Question: I only have a date string, and I want to see the time in other TimeZone by it. So I did it like that:
'''
String dateStr = "2014-05-15 16:14:58 PM";
SimpleDateFormat sdf = new SimpleDateFormat("yyyy-MM-dd HH:mm:ss a");
sdf.setTimeZone(TimeZone.getTimeZone("America/Denver"));
Date date = sdf.parse(dateStr);
System.out.println(date);
SimpleDateFormat sdf1 = new SimpleDateFormat("yyyy-MM-dd HH:mm:ss a");
System.out.println(sdf1.format(date));
'''
This is the current TimeZone in my computer:

The result that the code ran was that:
'''
Fri May 16 06:14:58 CST 2014
2014-05-16 06:14:58 AM
'''
The result is wrong, I had the right result by changing the TimeZone to "America/Denver" in my computer, and I saw that:
'''
America/Denver ---- 2014-05-15 02:14:58 AM
'''
I don't know why it likes that?
But if I had a Date not a date String, I do that :
'''
public static String getFormatedDateString(String _timeZone) {
TimeZone timeZone = null;
if (StringUtils.isEmpty(_timeZone)) {
timeZone = TimeZone.getDefault();
} else {
timeZone = TimeZone.getTimeZone(_timeZone);
}
SimpleDateFormat sdf = new SimpleDateFormat("yyyy-MM-dd HH:mm:ss a");
sdf.setTimeZone(timeZone);
// TimeZone.setDefault(timeZone);
return sdf.format(new Date());
}
'''
System.out.println("America/Denver ---- " + getFormatedDateString("America/Denver"));
The result likes that:
'''
------Asia/Shanghai------
2014-05-15 16:32:04 PM (current date)
America/Denver ---- 2014-05-15 02:32:04 AM
'''
This result is right.
So I was confused, I could't find the problem when I just have a date string and I want to know the time of other TimeZone. Could any body help me?
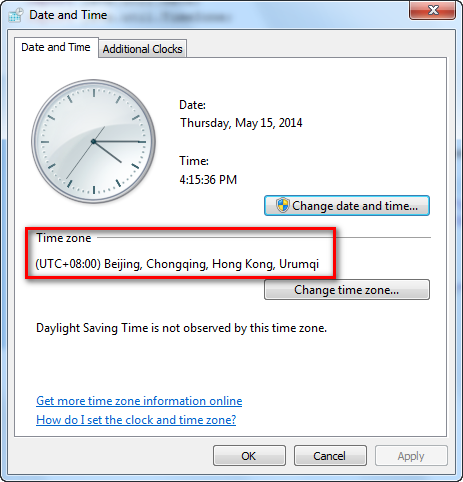
Answer: 1. Date object in Java is independent of the concept of timezone.
2. What you want to do get the equivalent time in another timezone of a date string which is 'supposed' to be in your own timezone.
However, 2nd point appears backwards in your code:
'''
String dateStr = "2014-05-15 16:14:58 PM";
SimpleDateFormat sdf = new SimpleDateFormat("yyyy-MM-dd HH:mm:ss a");
sdf.setTimeZone(TimeZone.getTimeZone("America/Denver"));
Date date = sdf.parse(dateStr);
'''
What these 4 lines do is consider the date string as a point in time in "America/Denver" timezone.
When you parse it to the date object, it would give you the equivalent time in your own timezone.
You want it the other way round:
Hence staying close to your code (you can just use a single 'SimpleDateFormat' instance effectively, which you can figure out later),
Drop the 'setTimezone' on the first sdf:
'''
String dateStr = "2014-05-15 16:14:58 PM";
SimpleDateFormat sdf = new SimpleDateFormat("yyyy-MM-dd HH:mm:ss a");
//sdf.setTimeZone(TimeZone.getTimeZone("America/Denver"));
Date date = sdf.parse(dateStr);
System.out.println(date);
'''
Add the same 'setTimezone' to the other 'sdf':
'''
SimpleDateFormat sdf1 = new SimpleDateFormat("yyyy-MM-dd HH:mm:ss a");
sdf1.setTimeZone(TimeZone.getTimeZone("America/Denver"));
System.out.println(sdf1.format(date));
'''
Now, you are parsing your date String to a date in your current (JVM's) timezone. Then format the same date to a different timezone's String.
Output I get with the changed code (my JVM's timezone being IST):
'''
Thu May 15 16:14:58 IST 2014 // Parsed the date string in IST
2014-05-15 04:44:58 AM // Equivalent time in Denver
'''